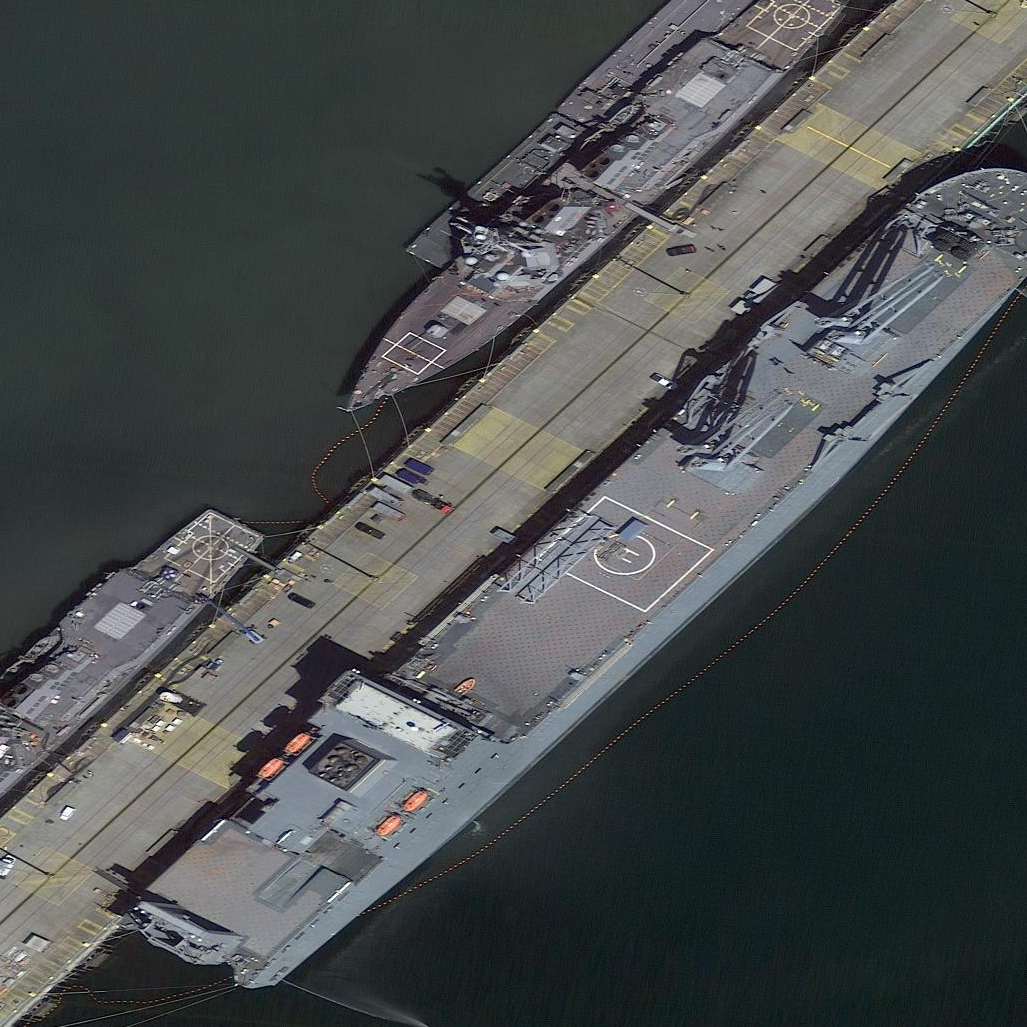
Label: Crane_ship